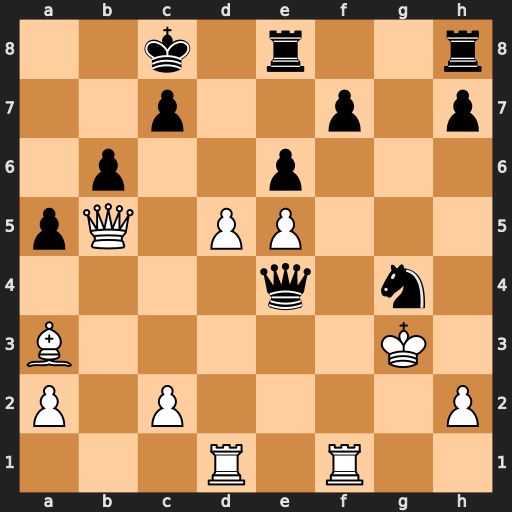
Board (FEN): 2k1r2r/2p2p1p/1p2p3/pQ1PP3/4q1n1/B5K1/P1P4P/3R1R2
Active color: w
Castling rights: -
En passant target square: -
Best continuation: Qa6+ Kb8 Bd6 Qxe5+ Bxe5